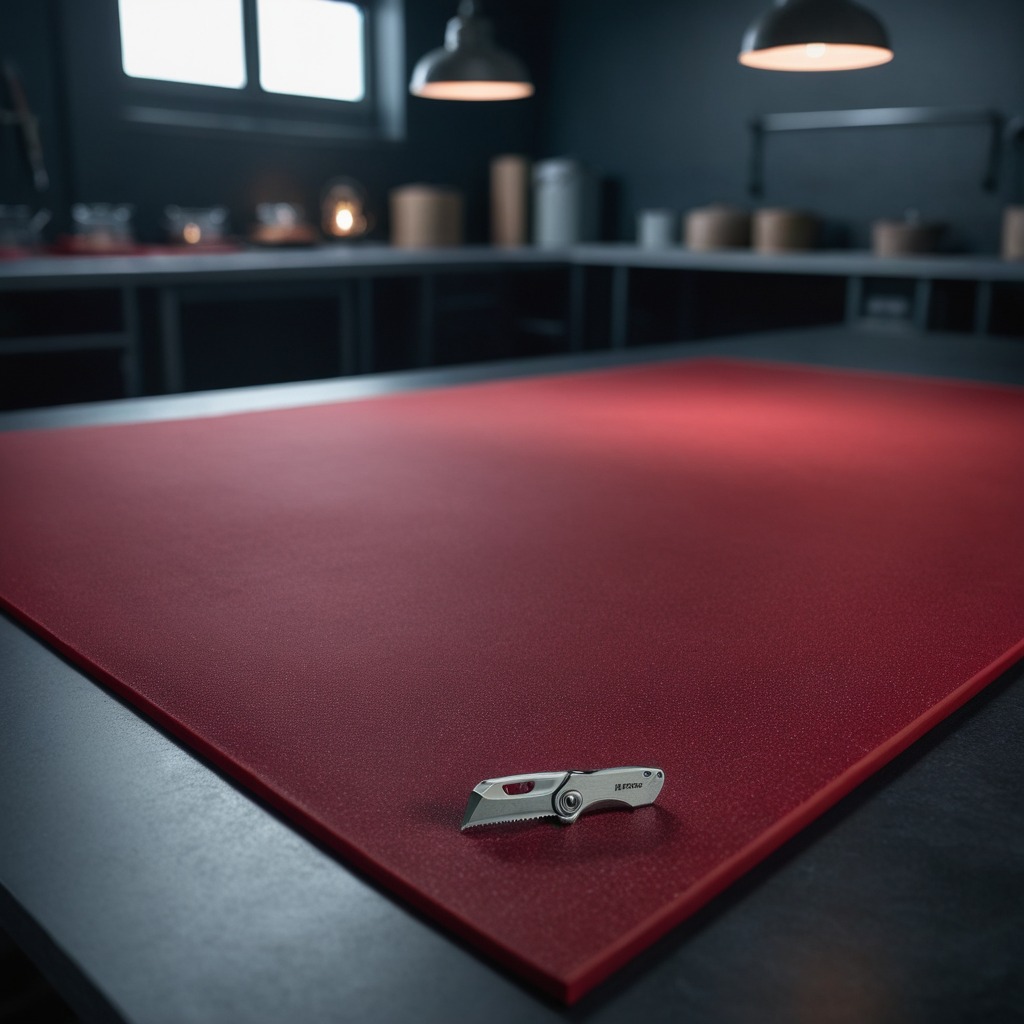
A utility knife lying on a clean granite tabletop covered with a red rubber mat inside a workshop at night dim ambient light soft shadows worn but beneath the mat